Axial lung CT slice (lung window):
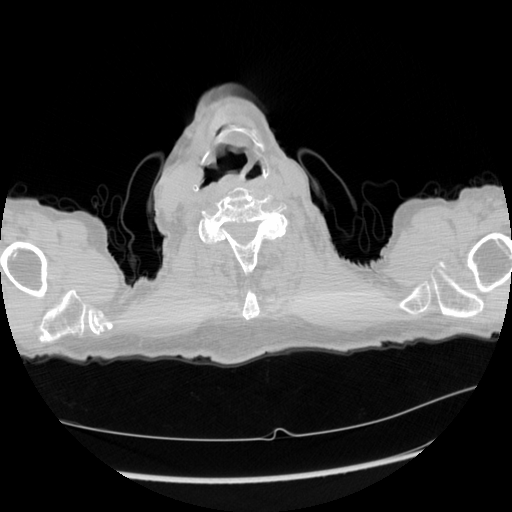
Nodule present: no